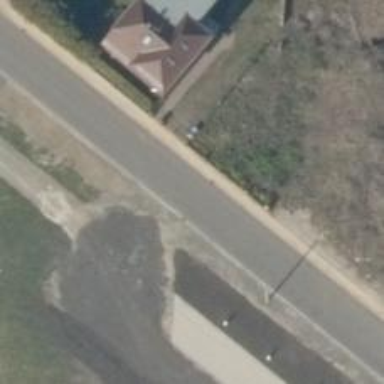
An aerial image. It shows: Residential road with asphalt surface.